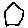
Label: hexagon